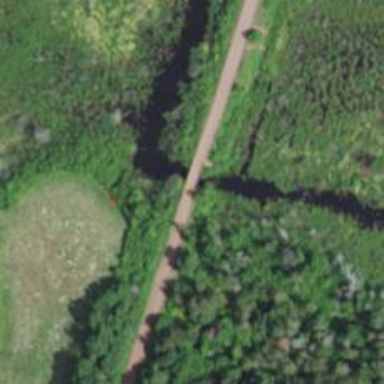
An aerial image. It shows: Abandoned railway bridge over footway road.